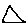
Label: triangle